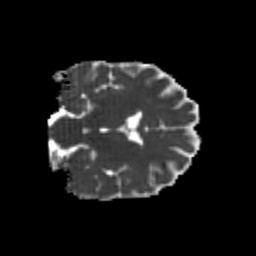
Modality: MD
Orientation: coronal
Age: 26
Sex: female
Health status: healthy
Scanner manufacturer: philips
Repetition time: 7.391 s
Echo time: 0.08599 s